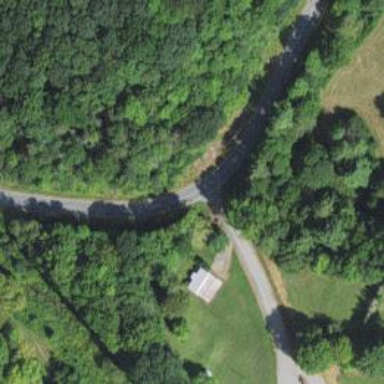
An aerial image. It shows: Culvert tunnel.